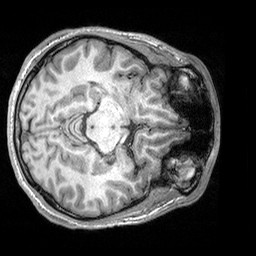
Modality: T1w
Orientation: axial
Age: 21
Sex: male
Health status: healthy
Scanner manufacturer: siemens
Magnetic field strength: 3 T
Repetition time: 2.3 s
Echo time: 0.00303 s